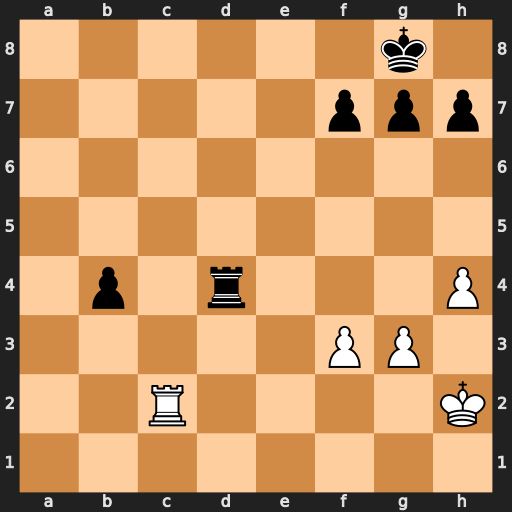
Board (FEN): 6k1/5ppp/8/8/1p1r3P/5PP1/2R4K/8
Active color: w
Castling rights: -
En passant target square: -
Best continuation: Rc8+ Rd8 Rxd8#